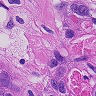
Metastatic tissue present: yes